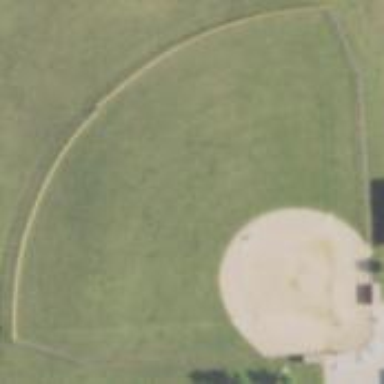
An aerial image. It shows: Softball pitch for leisure sports.